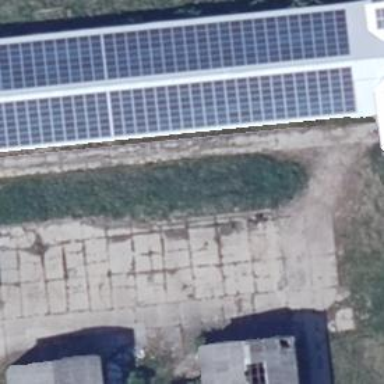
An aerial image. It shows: Building equipped with solar photovoltaic panel for generating electricity. The small installation is solar power generator.